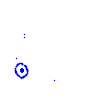
Particle: pion